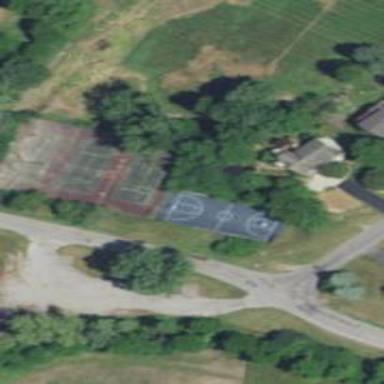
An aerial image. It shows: Tennis court in leisure pitch.